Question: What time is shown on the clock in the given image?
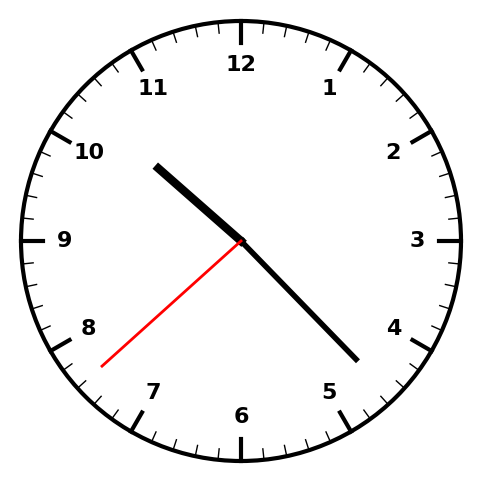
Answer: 10:22:38